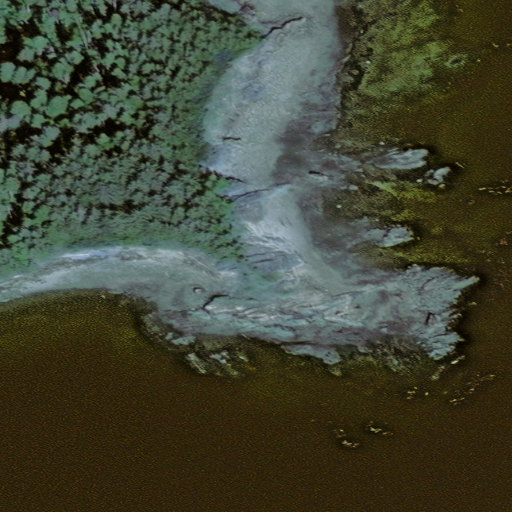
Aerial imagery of cape in Alaska named Noon Point containing only unknown